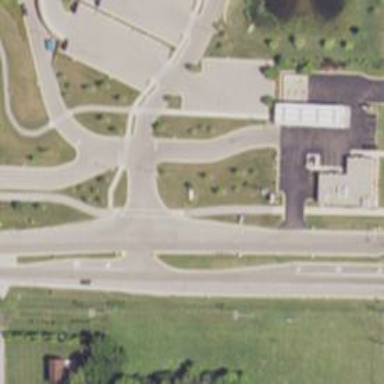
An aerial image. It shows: Asphalt path with crossing.